A scalogram of one vibration snapshot from a rotating bearing is shown, computed with a continuous wavelet transform. What is the most likely bearing condition (normal, inner_race, outer_race, ball)?
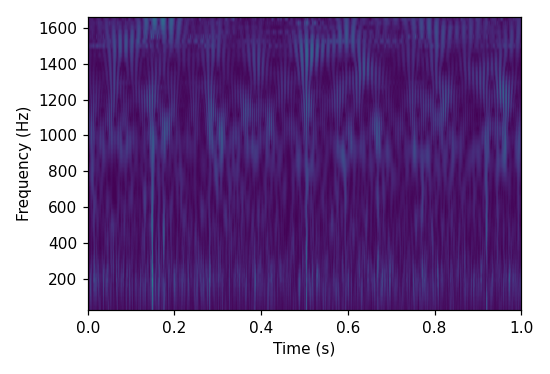
Answer: inner_race